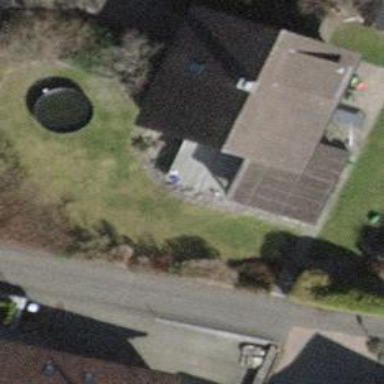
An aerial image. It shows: Detached building.